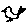
Label: bird